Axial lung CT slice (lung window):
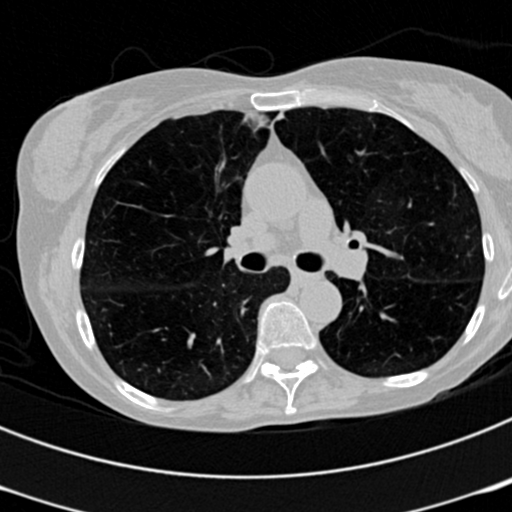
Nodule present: no